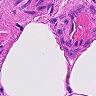
Metastatic tissue present: no